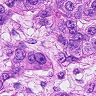
Metastatic tissue present: yes